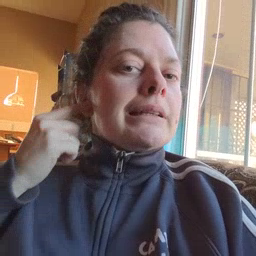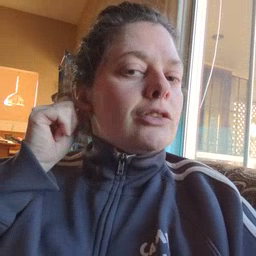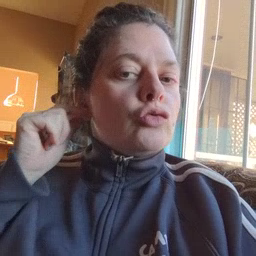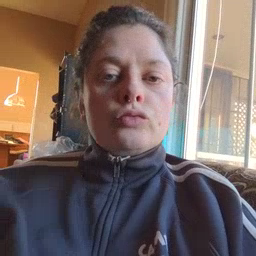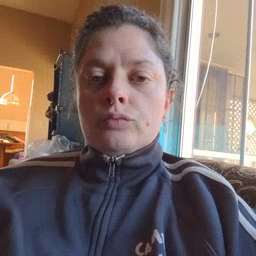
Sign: ear